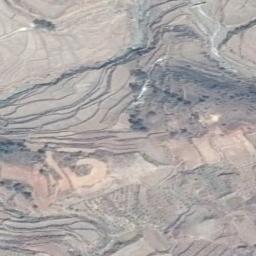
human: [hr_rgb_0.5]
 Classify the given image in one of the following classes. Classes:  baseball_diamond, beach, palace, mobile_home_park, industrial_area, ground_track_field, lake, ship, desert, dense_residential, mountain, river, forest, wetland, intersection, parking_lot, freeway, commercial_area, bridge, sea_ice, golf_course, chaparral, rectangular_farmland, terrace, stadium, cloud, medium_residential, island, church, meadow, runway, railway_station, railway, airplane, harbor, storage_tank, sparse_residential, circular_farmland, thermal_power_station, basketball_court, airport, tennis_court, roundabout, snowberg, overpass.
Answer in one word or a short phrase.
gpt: terrace